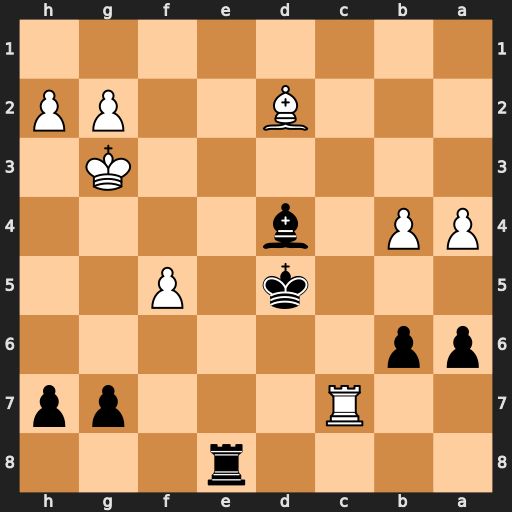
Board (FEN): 4r3/2R3pp/pp6/3k1P2/PP1b4/6K1/3B2PP/8
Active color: b
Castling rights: -
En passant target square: -
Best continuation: Be5+ Bf4 Bxc7